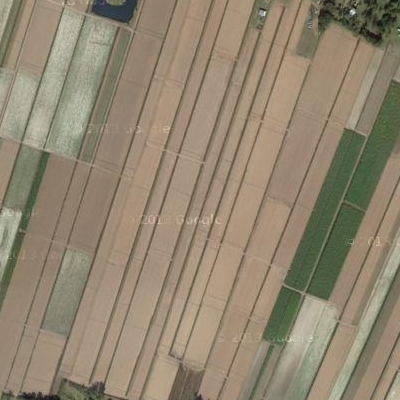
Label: bField